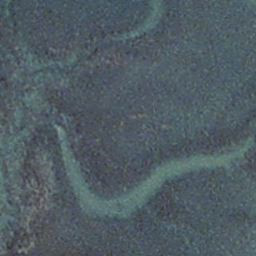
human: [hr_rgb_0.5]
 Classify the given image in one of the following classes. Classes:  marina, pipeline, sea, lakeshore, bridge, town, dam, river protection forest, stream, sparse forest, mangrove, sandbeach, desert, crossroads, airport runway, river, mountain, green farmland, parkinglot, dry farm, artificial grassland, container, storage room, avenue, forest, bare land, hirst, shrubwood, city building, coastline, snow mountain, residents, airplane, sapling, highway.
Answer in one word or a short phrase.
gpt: stream